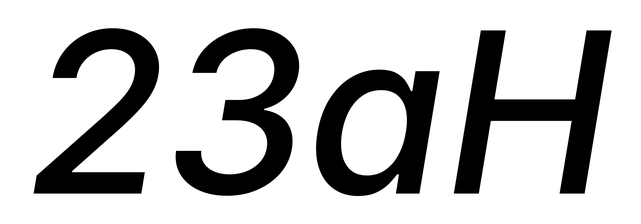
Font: Inter-Italic_Medium_Italic